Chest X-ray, AP view. Patient: 53 years old, sex M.
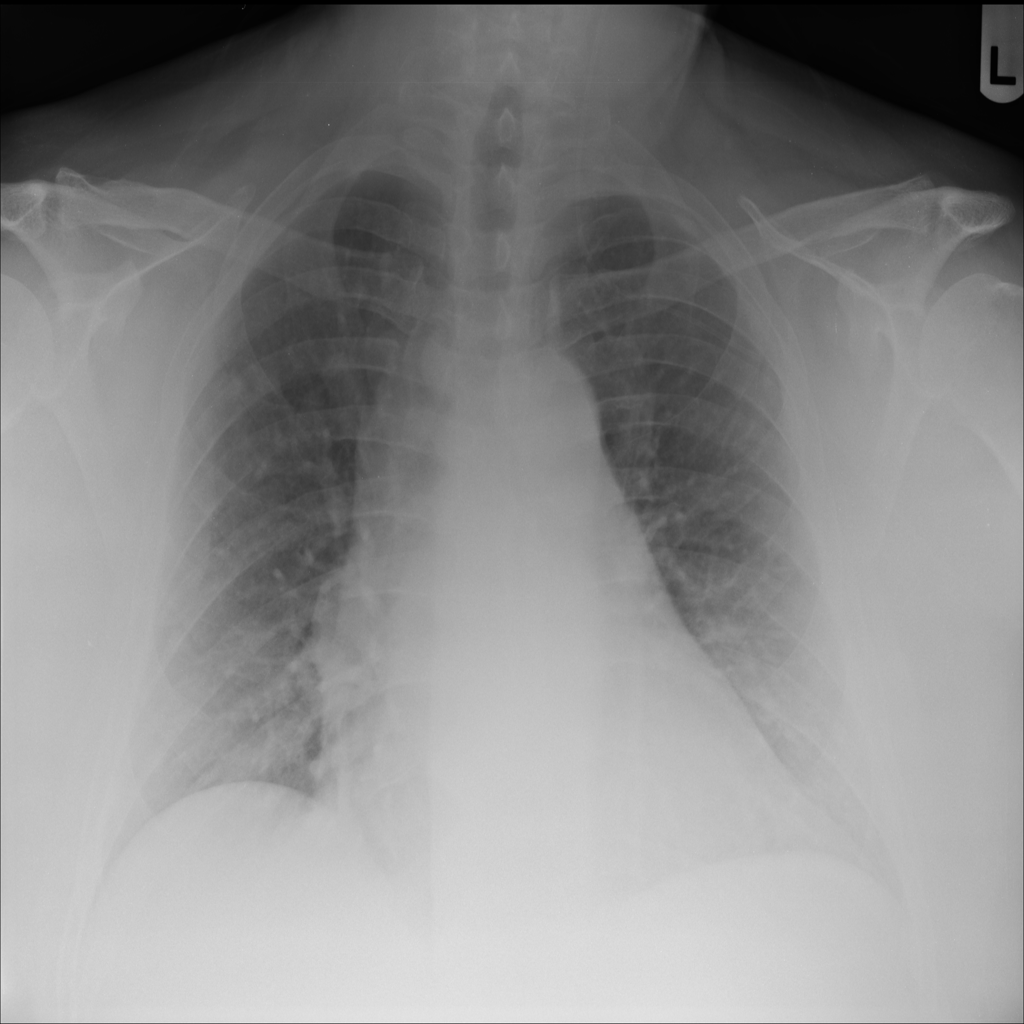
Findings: No Finding